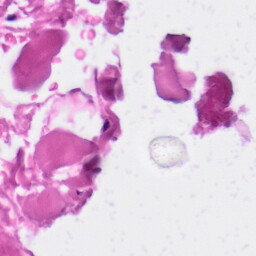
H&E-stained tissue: Skin